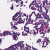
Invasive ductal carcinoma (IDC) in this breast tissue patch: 1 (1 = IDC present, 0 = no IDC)